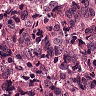
Metastatic tissue present: yes